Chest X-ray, PA view. Patient: 70 years old, sex M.
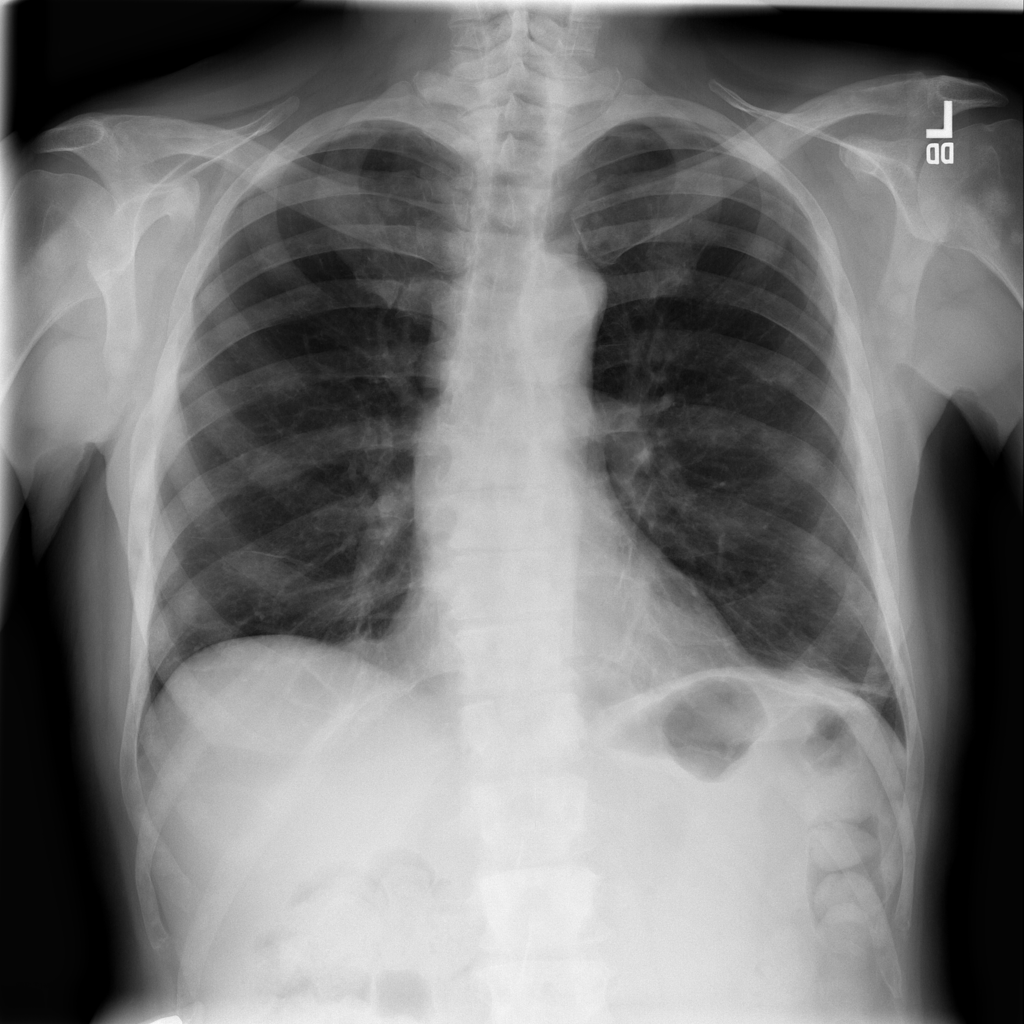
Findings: Atelectasis